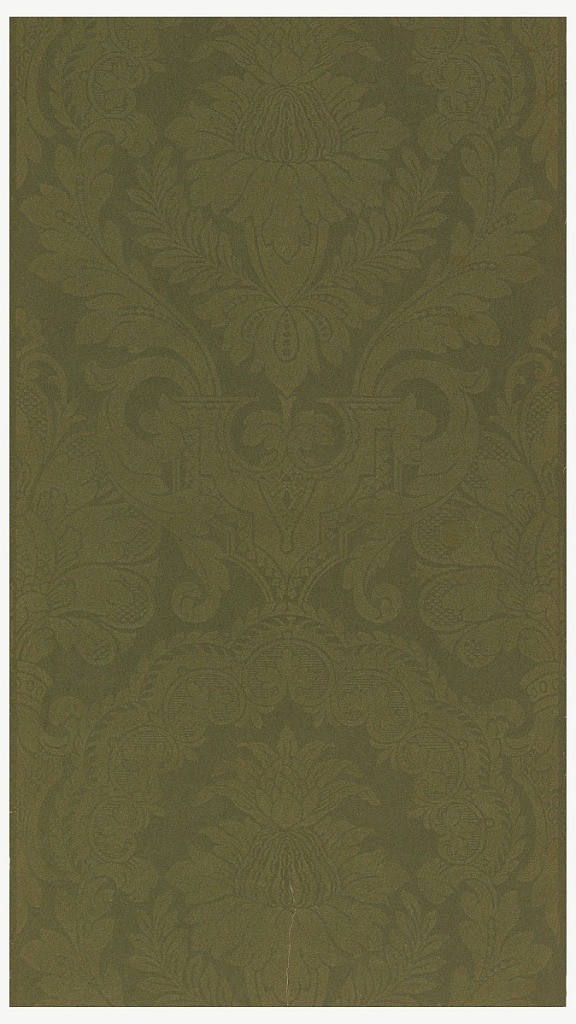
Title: Sidewall
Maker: Zuber & Cie, Rixheim, Alsace, France, founded 1797
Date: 1875–1900
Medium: Block-printed and flocked on flocked ground
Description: Large-scale floral in acanthus medallion. Two-process flock design printed in light olive flock on dark olive flocked ground. Double flocked.